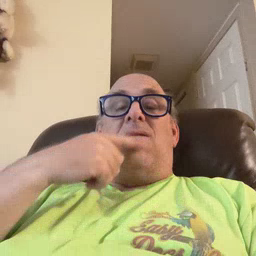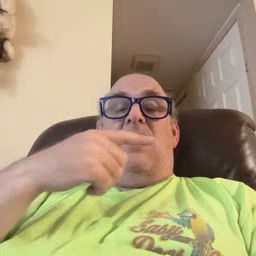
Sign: say